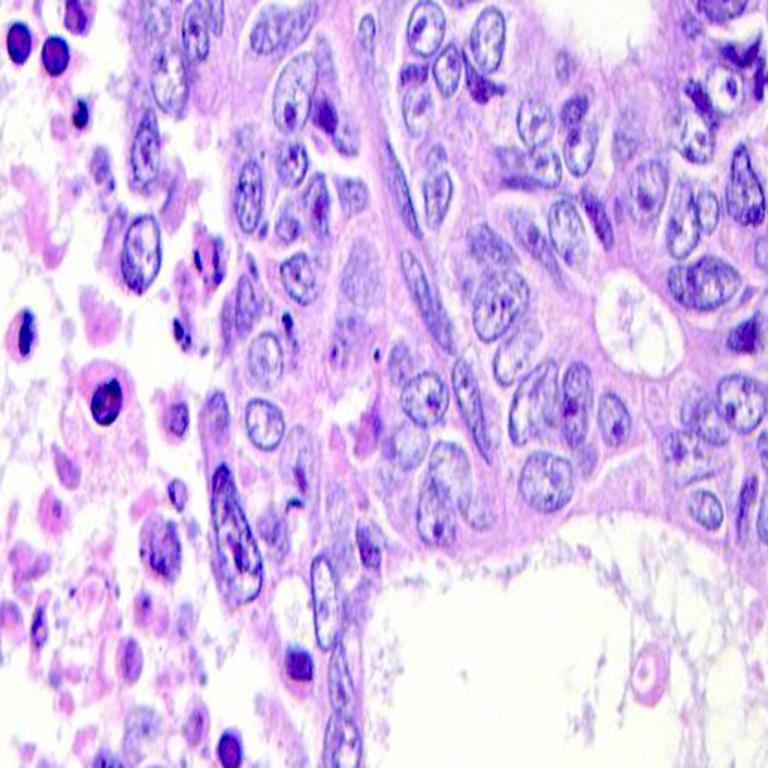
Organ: colon
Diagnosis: adenocarcinomas